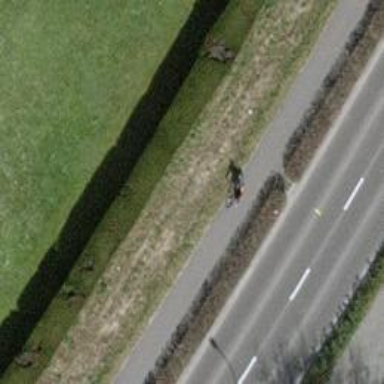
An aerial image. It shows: Asphalt sidewalk and cycleway. Both the sidewalk and cycleway have asphalt surfaces.